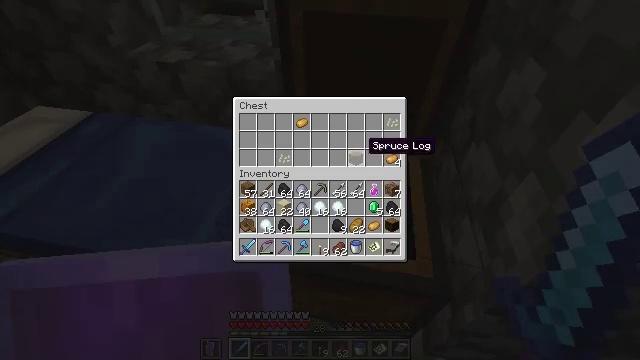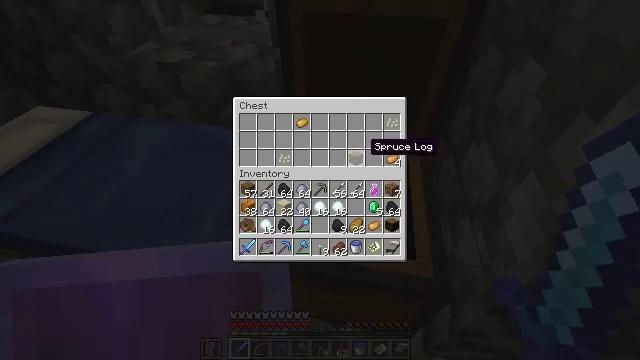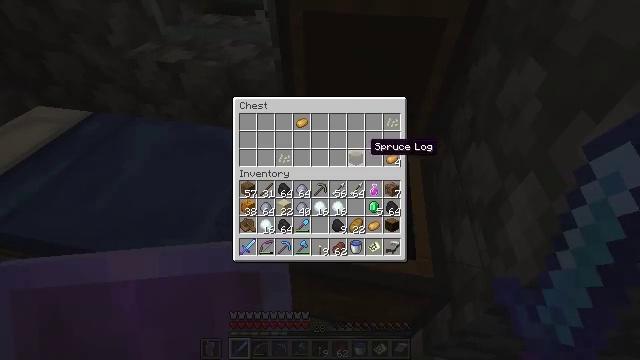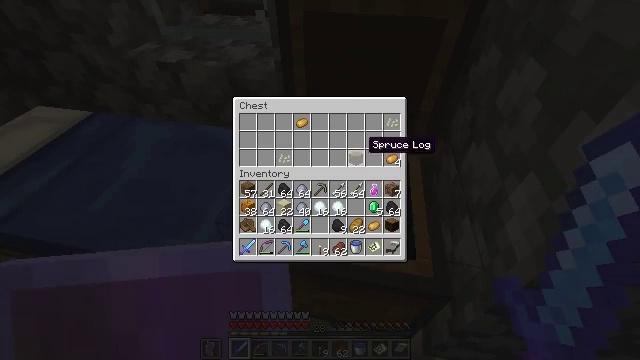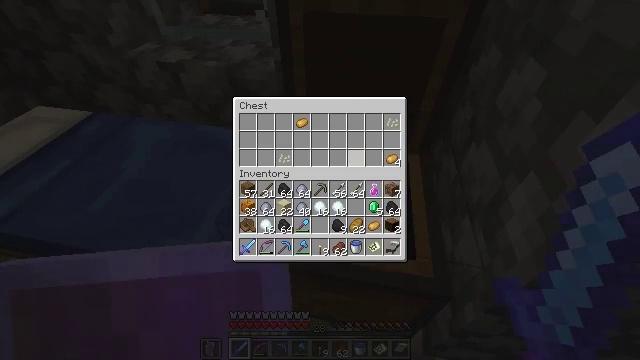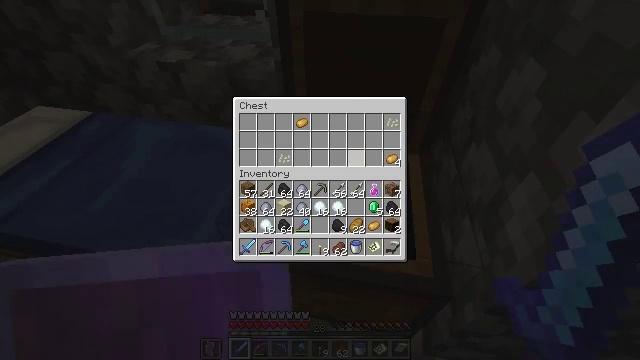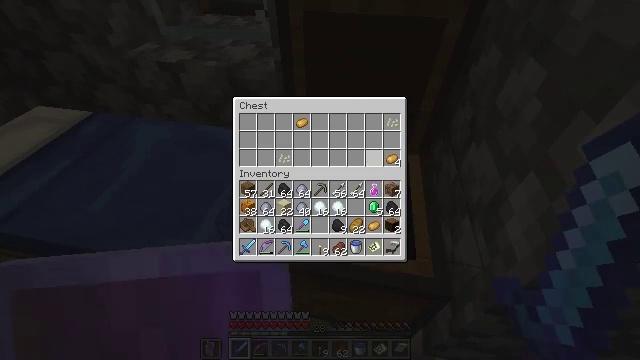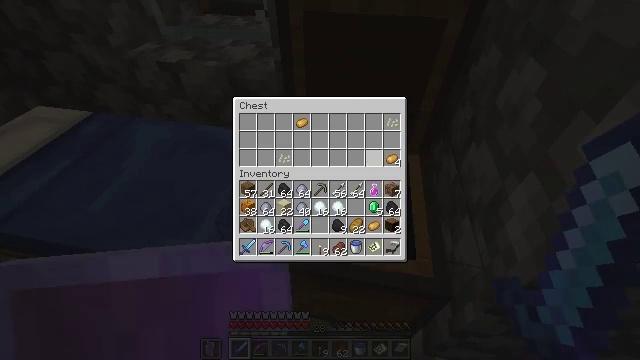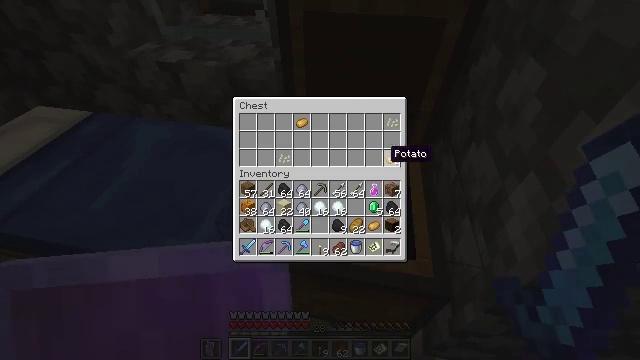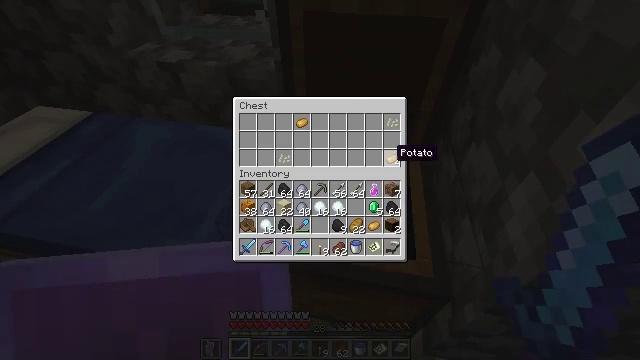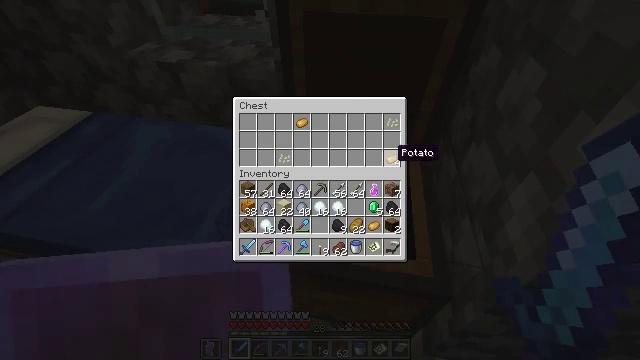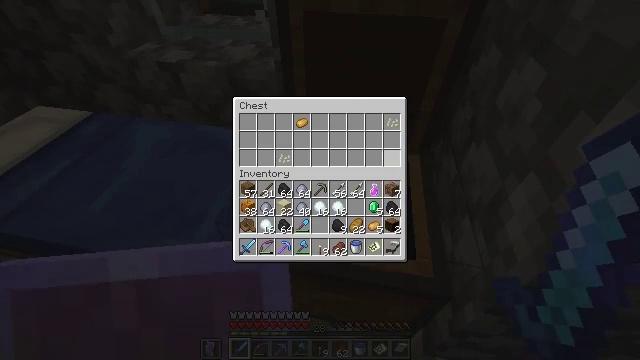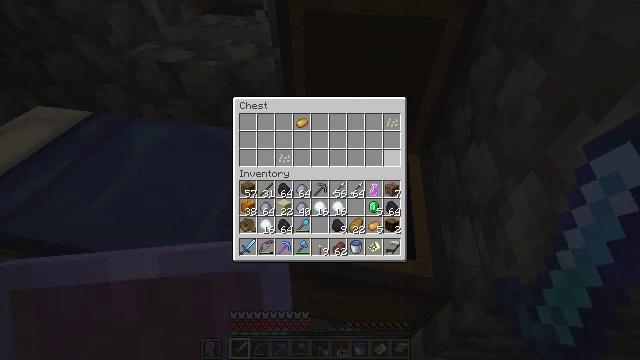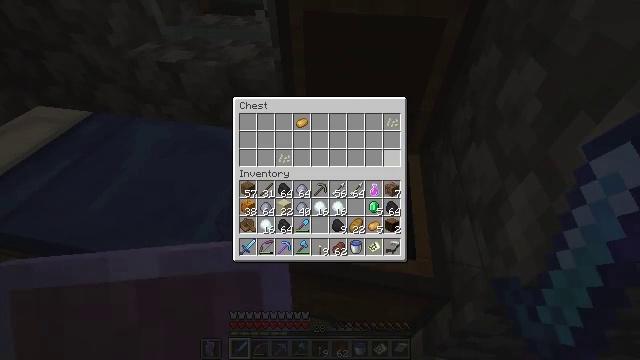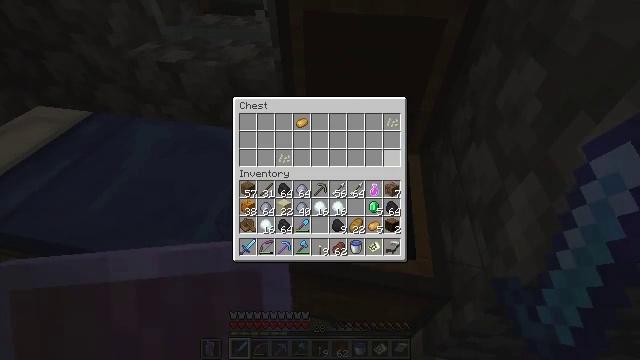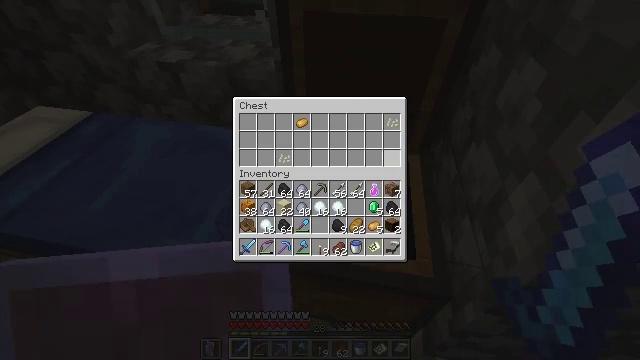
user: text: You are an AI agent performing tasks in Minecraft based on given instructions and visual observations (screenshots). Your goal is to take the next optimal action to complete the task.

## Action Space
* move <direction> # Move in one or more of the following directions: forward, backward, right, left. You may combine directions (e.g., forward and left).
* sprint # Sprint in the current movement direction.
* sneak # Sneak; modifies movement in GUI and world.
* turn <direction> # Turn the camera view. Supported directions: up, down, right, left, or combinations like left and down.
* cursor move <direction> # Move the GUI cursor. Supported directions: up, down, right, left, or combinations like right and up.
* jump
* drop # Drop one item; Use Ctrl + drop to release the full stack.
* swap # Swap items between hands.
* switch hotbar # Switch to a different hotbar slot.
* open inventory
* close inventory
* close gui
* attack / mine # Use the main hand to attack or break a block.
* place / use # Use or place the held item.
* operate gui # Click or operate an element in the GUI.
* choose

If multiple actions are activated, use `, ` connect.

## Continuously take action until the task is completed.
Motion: motion action
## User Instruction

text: Get the crafting table into the inventory.
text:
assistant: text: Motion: sneak
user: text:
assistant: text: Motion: sneak
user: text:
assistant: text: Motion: sneak
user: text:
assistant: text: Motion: sneak, operate gui
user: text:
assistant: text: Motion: sneak, operate gui
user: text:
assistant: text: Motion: sneak, cursor move right
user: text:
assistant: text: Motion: sneak, cursor move right
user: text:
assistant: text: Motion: sneak
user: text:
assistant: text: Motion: sneak
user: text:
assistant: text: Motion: sneak
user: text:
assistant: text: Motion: sneak, operate gui
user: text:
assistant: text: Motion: sneak, operate gui
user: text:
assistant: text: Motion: sneak
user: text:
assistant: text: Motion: sneak
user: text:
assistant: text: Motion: no_op
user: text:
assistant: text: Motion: no_op
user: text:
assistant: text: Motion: no_op
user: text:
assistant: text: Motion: no_op
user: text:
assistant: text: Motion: close gui
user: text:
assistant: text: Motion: turn left and down
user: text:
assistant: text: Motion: turn left and down
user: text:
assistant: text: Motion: turn left and down
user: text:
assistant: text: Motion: turn left
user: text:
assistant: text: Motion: no_op
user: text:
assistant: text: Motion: no_op
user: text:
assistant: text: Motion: turn left and up
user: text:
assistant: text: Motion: turn left and up
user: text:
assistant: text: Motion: turn left, switch to hotbar 4
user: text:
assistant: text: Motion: turn left and up, switch to hotbar 4
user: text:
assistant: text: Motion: turn left and up